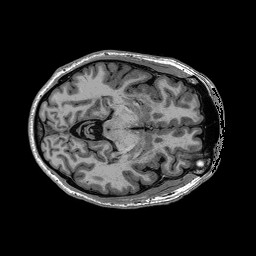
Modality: T1w
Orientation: coronal
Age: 49
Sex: male